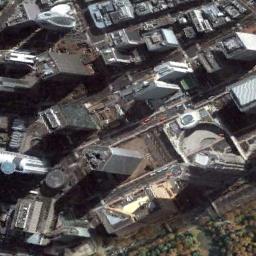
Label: commercial_area